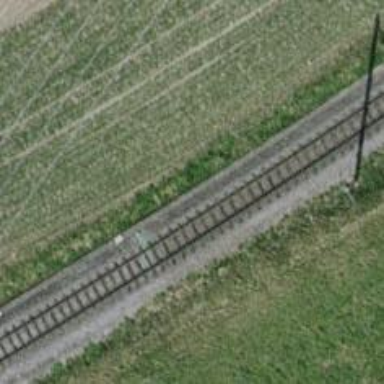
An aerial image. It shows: Narrow-gauge railway with 1 track. The tracks are electrified with contact line.